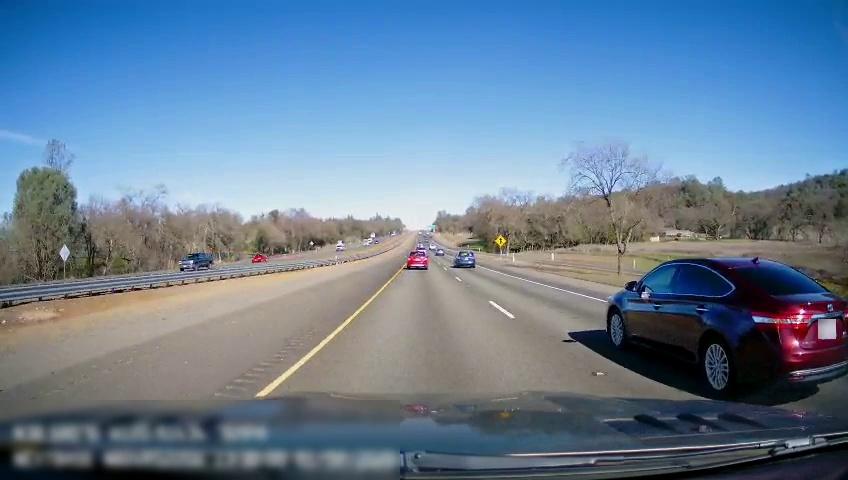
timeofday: Day
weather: Sunny
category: Drivable Space
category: Drivable Space
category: Vehicles | SUV
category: Vehicles | Car
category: Vehicles | Car
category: Vehicles | Car
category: Vehicles | Car
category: Lanes | Current Lane
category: Lanes | Current Lane
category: Lanes | Alternate Lane
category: Traffic | Signs